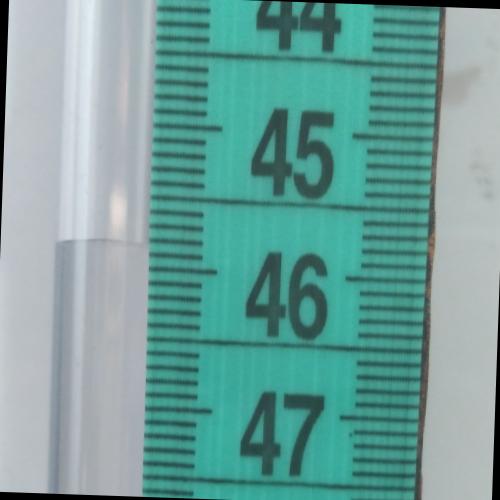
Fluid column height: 45.8 cm